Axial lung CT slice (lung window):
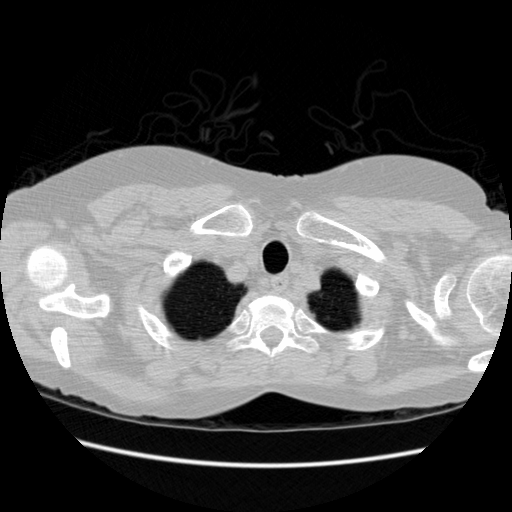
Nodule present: no